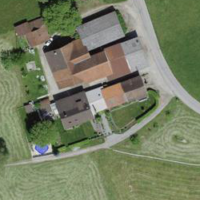
EUNIS habitat code: 52
Species observed at this site:
Geum rivale